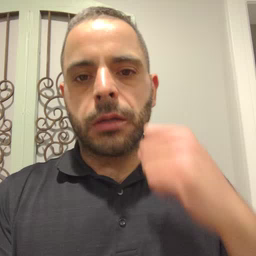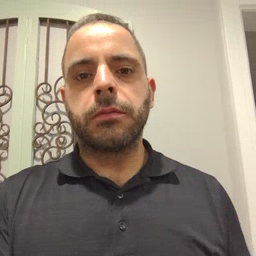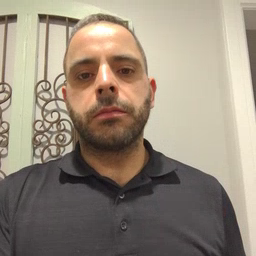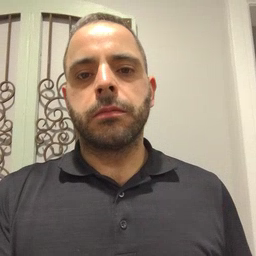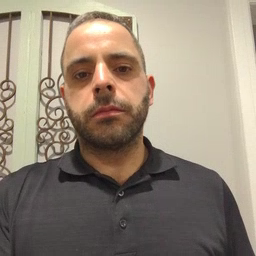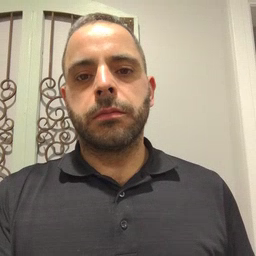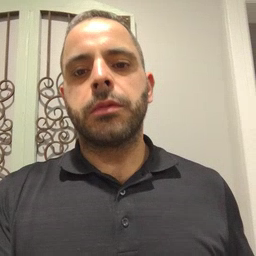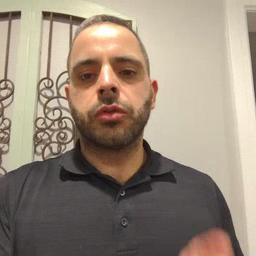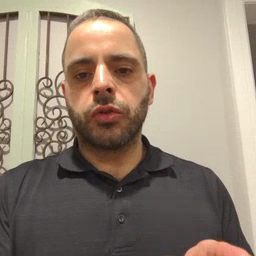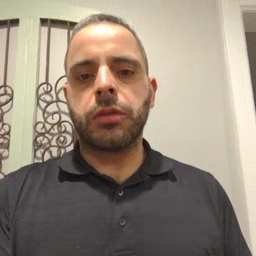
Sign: hesheit